Question: I'm trying to plot my data which is in 'x y value' format using dashed lines. The dashed linetype I set up works with simple functions I give but when I use it on my own data it uses crosses instead of the dashed line.
I am using qt terminal on a mac running Gnuplot version 5.0.
my code:
'''
set linetype 1 dashtype '- -'
plot 'results.txt' lt 1
'''
This produces the following plot:

Any idea why gnuplot doesn't use my dash type?
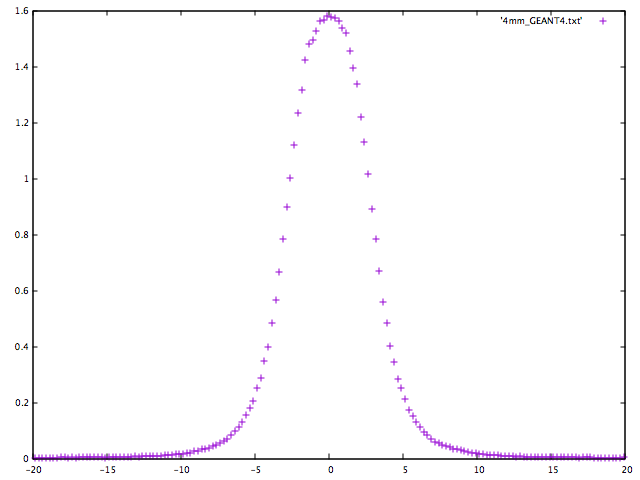
Answer: Plotting functions has different defaults (lines, 'show style function') than plotting data (points, 'show style data').
Either set the plotting style directly like
'''
set linetype 1 dashtype '- -'
plot 'results.txt' lt 1 with lines
'''
Or set the desired style globally with
'''
set style data lines
'''